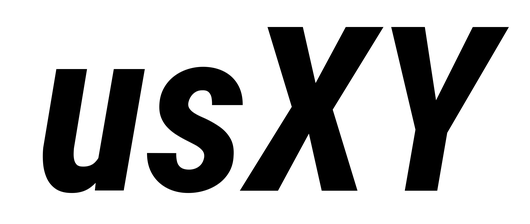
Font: Roboto-Italic_Condensed_Bold_Italic